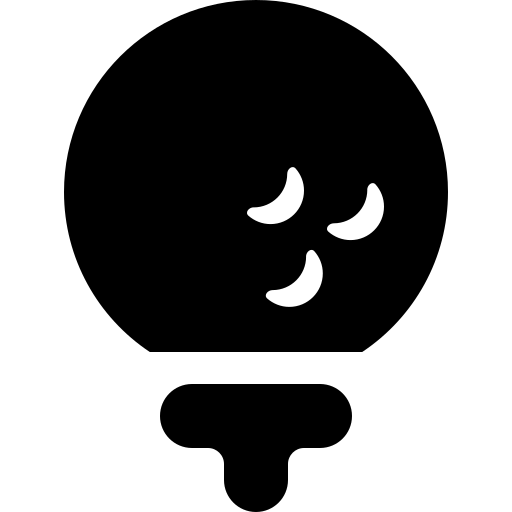
Tags: icon, FontAwesome, fa-icon, solid, golf, ball, tee